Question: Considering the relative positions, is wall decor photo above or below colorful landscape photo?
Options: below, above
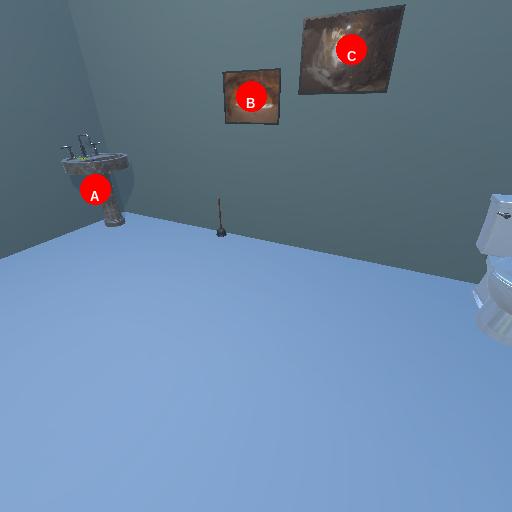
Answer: below